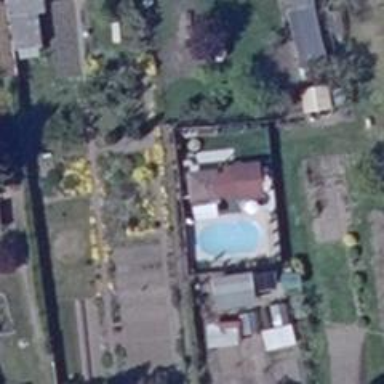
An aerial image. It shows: Swimming pool located in leisure land.